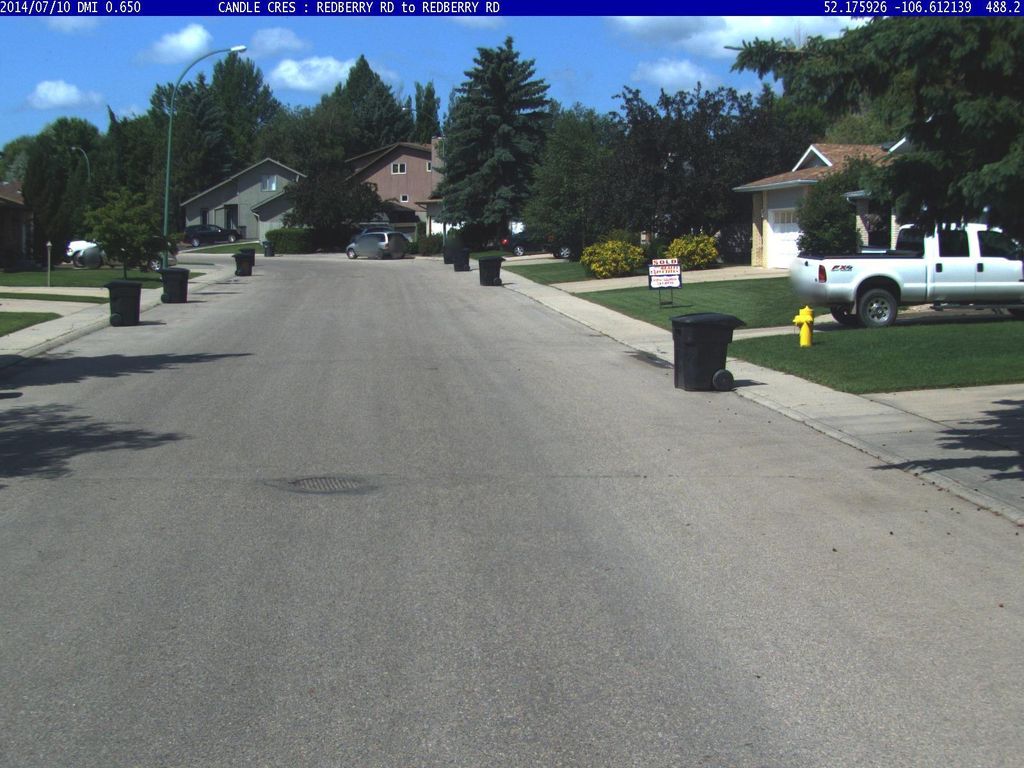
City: saskatoon